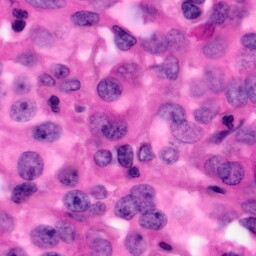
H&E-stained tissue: Pancreatic